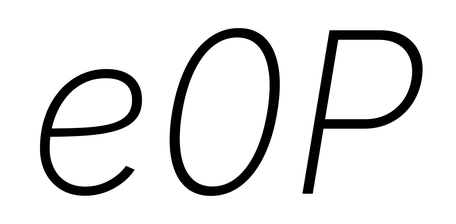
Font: Inter-Italic_ExtraLight_Italic